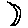
Label: moon